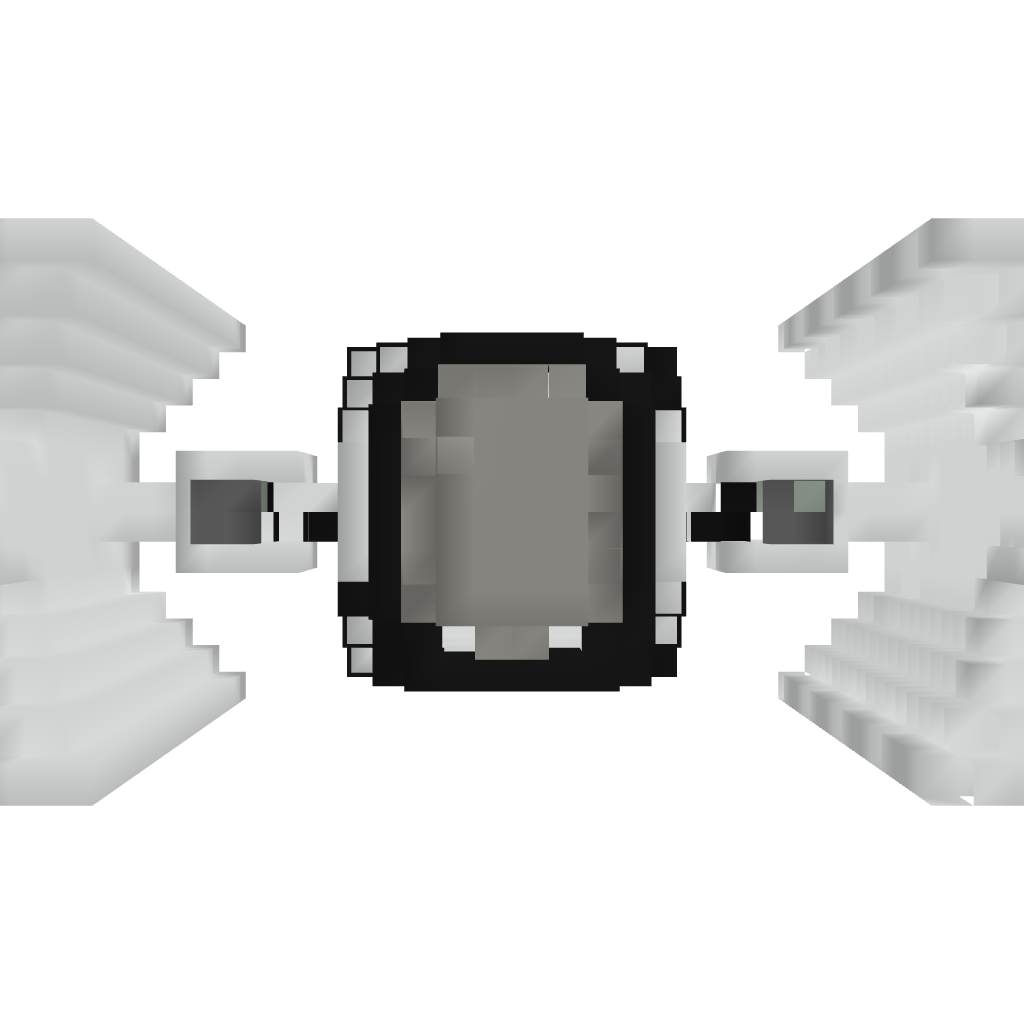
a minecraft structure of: Tie assassin